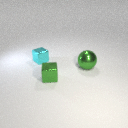
small green metal cube to the left of large green metal sphere